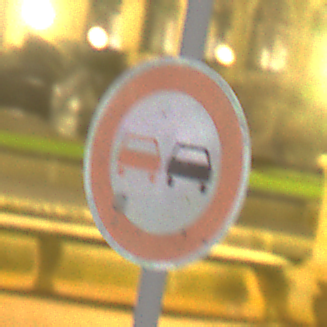
Verkehrszeichen: Ueberholverbot
Umgebung: Outdoor, Urban
Tageszeit: Night
Wetter: Overcast
Licht: Artificial
Jahreszeit: NotSpecified
Kontrast: HighContrast